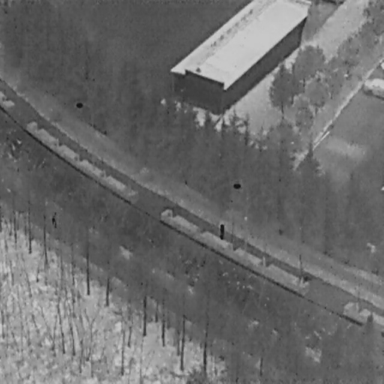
There are three objects shown in the infrared image, including two People, and a Car.